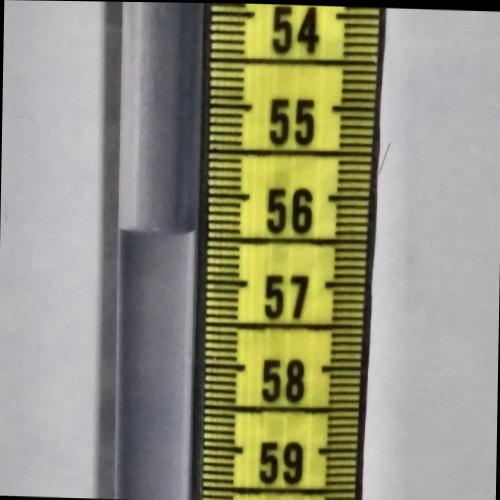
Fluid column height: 56.4 cm